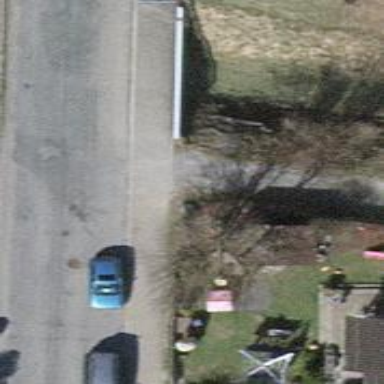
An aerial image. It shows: Asphalt sidewalk along the footway.